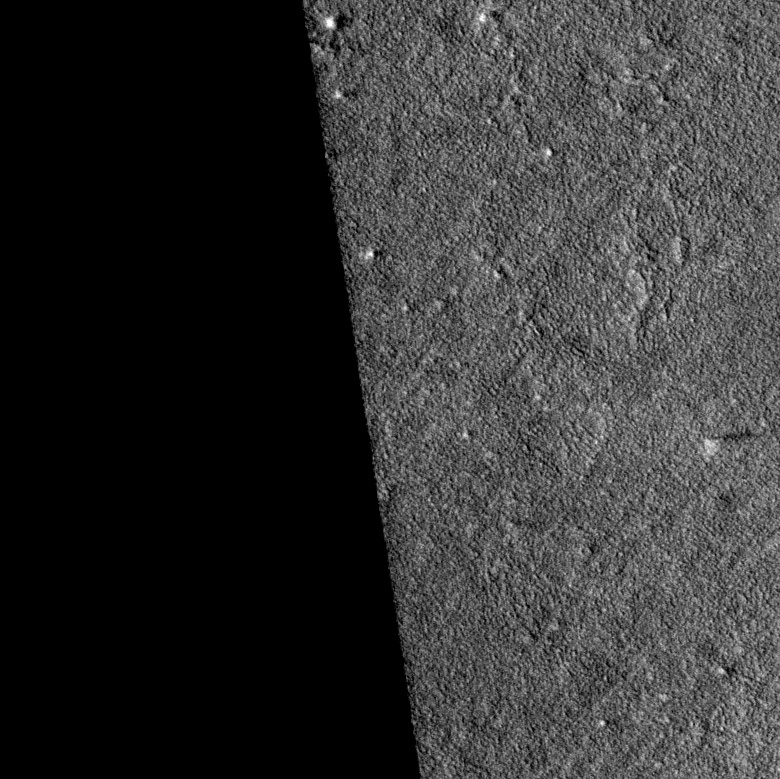
Label: dustdevil